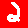
Digit: 2